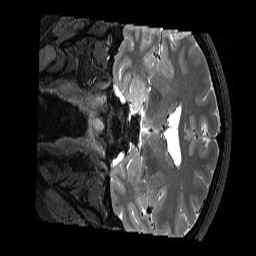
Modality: T2w
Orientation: coronal
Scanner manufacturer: siemens
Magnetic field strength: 3 T
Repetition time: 3.2 s
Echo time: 0.563 s